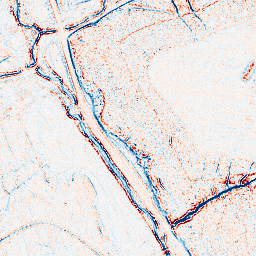
Category: edge_preserving
Decomposition family: bilateral
Decomposition parameters: d: 5
sigma_color: 25
sigma_space: 150
Upsampling method: linear_exact
Upsampling parameters: scale: 4
Upsampling scale: 4